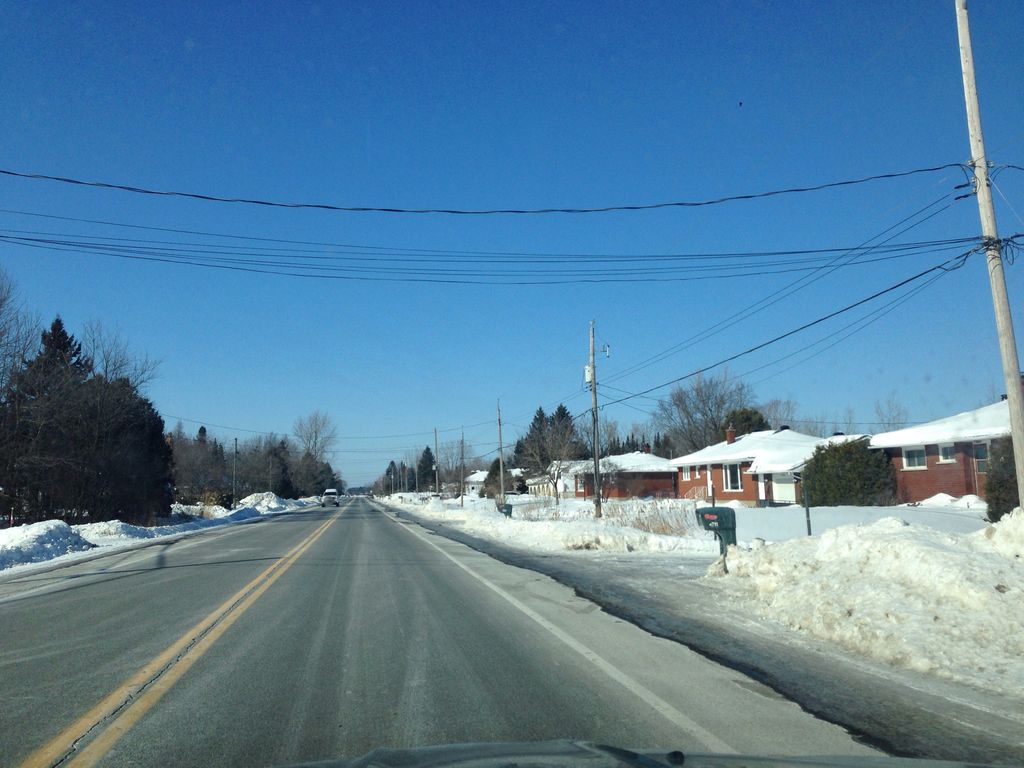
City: ottawa-gatineau